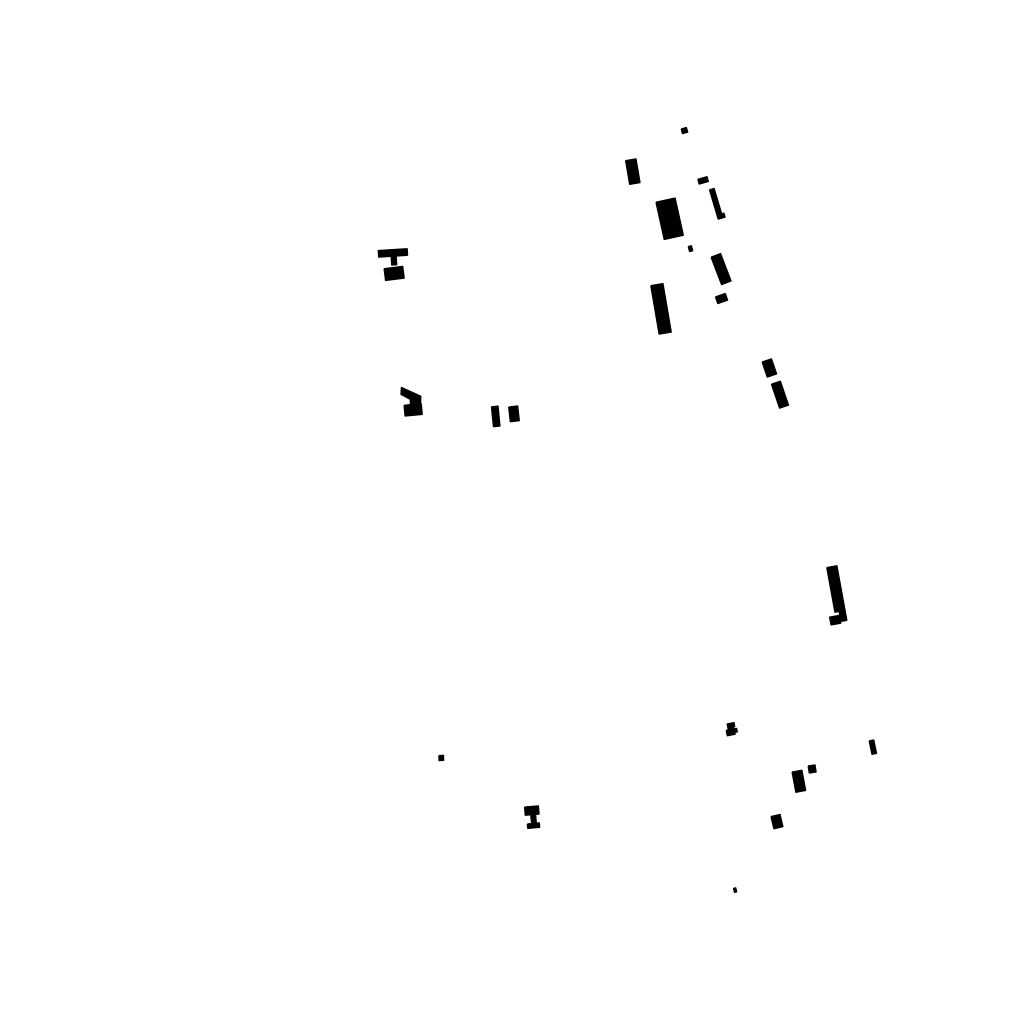
Tags: overhead vector_map, agriculture, industrial, recreation, special, individual_rise, low_rise, density_1, Building, 1.0 km²